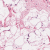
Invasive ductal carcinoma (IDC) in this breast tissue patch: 0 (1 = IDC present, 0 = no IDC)